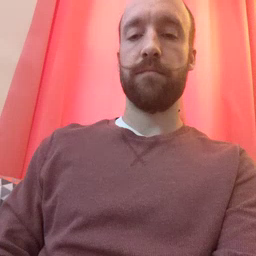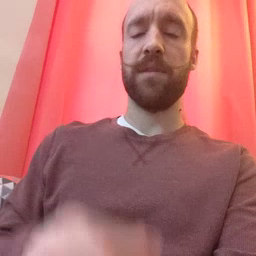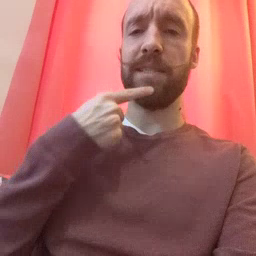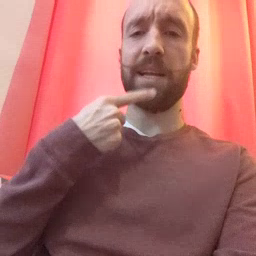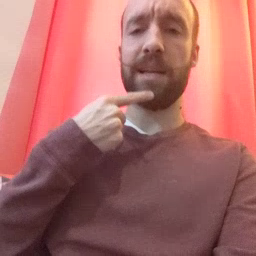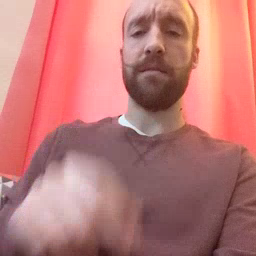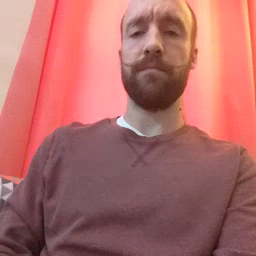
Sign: say